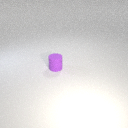
small purple rubber cylinder